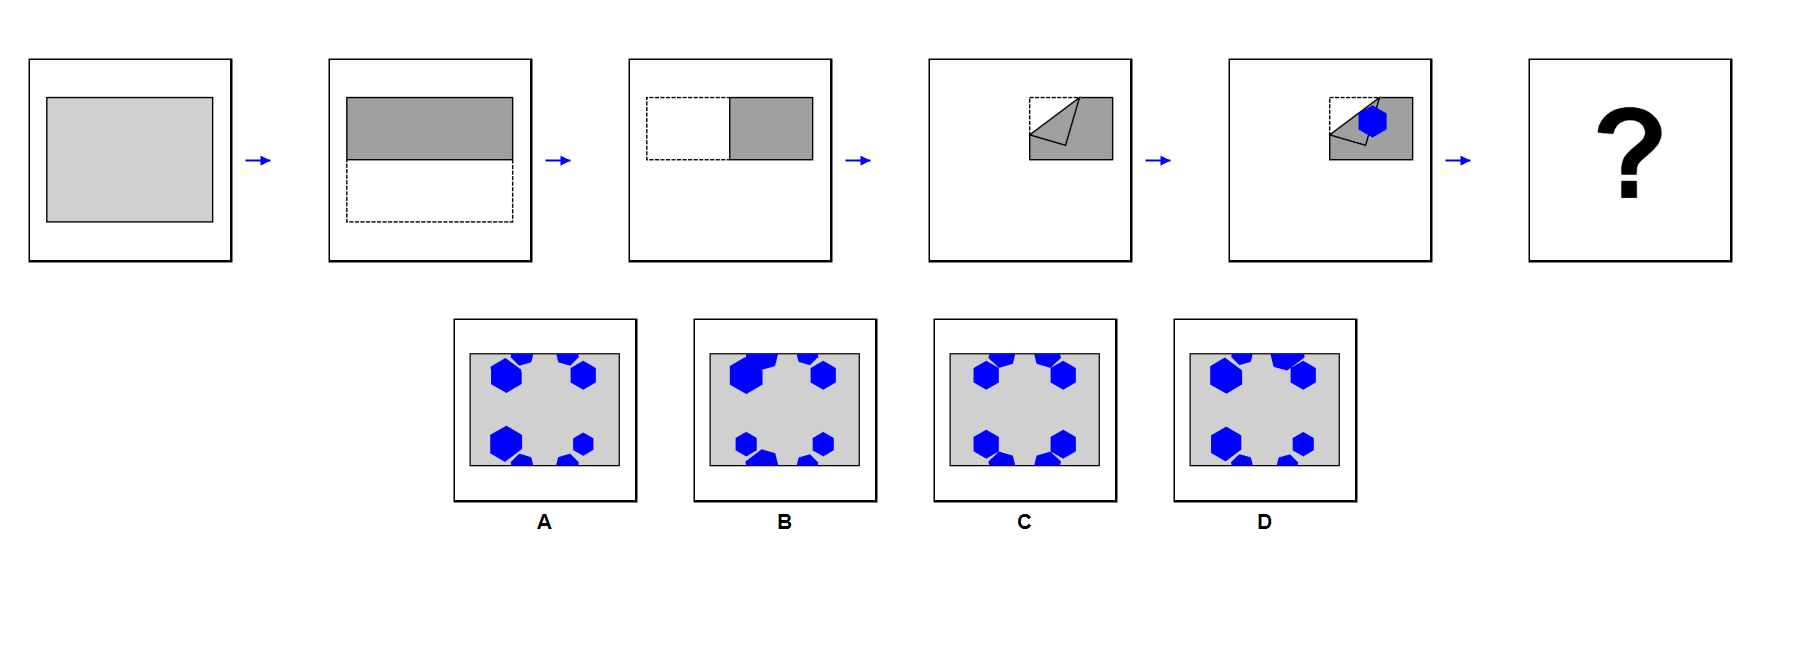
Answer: C